Question: I have created a report for management that will total everything up by month with in a date range. Management has now decided that rather than by month they would like to go by period. We have 13 periods in a year each is 28 days except the last one is 29 or 30 depending on if its a leap year. The beginning of the first period is always 1-1-YYYY. So now I will need to figure out what the beginning and end of each period is and total up each period. I am not really sure how to do this since every year the dates will change and they may want to look at periods from the previous year through the current period. The code and results I am currently using are enclosed
'''
SELECT
DATEADD(MONTH, DATEDIFF(MONTH, 0, finspecteddate), 0) AS 'Date'
,COUNT(*) AS Lots
,sum(flotSize) as 'Lot Size'
,sum(LReject) 'Lots Rejected'
,sum(fnumreject) as Rejected
,sum(fsampleSize) as 'Sample Size'
,sum(BDueDate) as 'Before Due Date'
FROM
ReportData
WHERE
finspecteddate >= '01-01-2014'
AND finspecteddate <= '10-15-2014'
GROUP BY
DATEADD(MONTH, DATEDIFF(MONTH, 0, finspecteddate), 0)
ORDER BY
date
'''

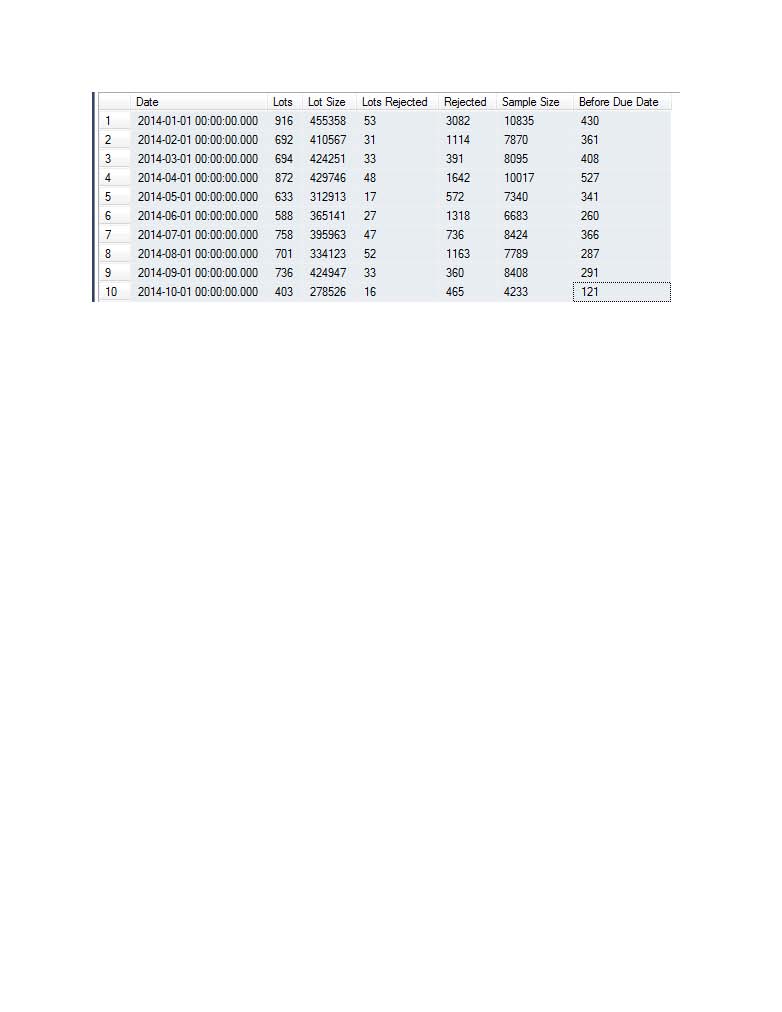
Answer: Modify the following queries to suit your needs:
'''
;WITH Period AS (
SELECT 1 AS ReportingPeriod,
CAST('2013-01-01' AS datetime) AS PeriodStartDate,
CAST('2013-01-28' AS datetime) AS PeriodEndDate
UNION ALL
SELECT CASE
WHEN p.ReportingPeriod = 13 THEN 1
ELSE p.ReportingPeriod + 1
END,
CASE
WHEN p.ReportingPeriod = 13 THEN DATEADD(YEAR,YEAR(p.PeriodStartDate)-1899,'1900-01-01')
ELSE DATEADD(DAY,28,p.PeriodStartDate)
END,
CASE
WHEN p.ReportingPeriod = 12 THEN DATEADD(YEAR,YEAR(p.PeriodStartDate)-1900,'1900-12-31')
ELSE DATEADD(DAY,28,p.PeriodEndDate)
END
FROM Period p
WHERE p.PeriodStartDate < '2017-12-03'
)
SELECT
P.PeriodStartDate
,P.PeriodEndDate
,COUNT(*) AS Lots
,sum(flotSize) as 'Lot Size'
,sum(LReject) 'Lots Rejected'
,sum(fnumreject) as Rejected
,sum(fsampleSize) as 'Sample Size'
,sum(BDueDate) as 'Before Due Date'
FROM
ReportData R
INNER JOIN Period P ON R.finspecteddate >= P.PeriodStartDate AND R.finspecteddate <= P.PeriodEndDate
WHERE
finspecteddate >= '01-01-2014'
AND finspecteddate <= '10-15-2014'
GROUP BY
P.PeriodStartDate
,P.PeriodEndDate
ORDER BY
P.PeriodStartDate
'''
It uses a recursive CTE to build a period table, which is then joined to 'ReportData' to aggregate asccording to your requirements. I don't have SQL Server 2005 to test it on. It works with 2008. Post a SQL Fiddle if you need help in 2005.